Question: I need to create a rotation function that will be used to rotate items around, it nearly works apart from when trying to do -sin.
There doesnt seem to be a function that allows this.

'''
Matrix.createRotation = function (rotation) {
return new Matrix(Math.cos(rotation), Math.sin(rotation), 0,
Math.sin(rotation), Math.cos(rotation), 0, 0, 0, 1);
};
'''
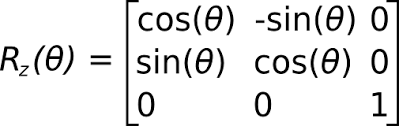
Answer: You have to negate the result of 'Math.sin(rotation)' as '-Math.sin(rotation)':
'''
Matrix.createRotation = function (rotation)
{
return new Matrix(
Math.cos(rotation), -Math.sin(rotation), 0,
Math.sin(rotation), Math.cos(rotation), 0,
0, 0, 1
);
};
'''
Note that '-Math.sin(rotation)' is faster than '(-1)*Math.sin(rotation)'.